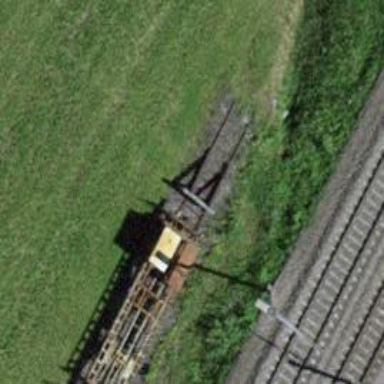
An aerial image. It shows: Railway buffer stop.